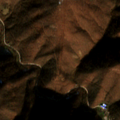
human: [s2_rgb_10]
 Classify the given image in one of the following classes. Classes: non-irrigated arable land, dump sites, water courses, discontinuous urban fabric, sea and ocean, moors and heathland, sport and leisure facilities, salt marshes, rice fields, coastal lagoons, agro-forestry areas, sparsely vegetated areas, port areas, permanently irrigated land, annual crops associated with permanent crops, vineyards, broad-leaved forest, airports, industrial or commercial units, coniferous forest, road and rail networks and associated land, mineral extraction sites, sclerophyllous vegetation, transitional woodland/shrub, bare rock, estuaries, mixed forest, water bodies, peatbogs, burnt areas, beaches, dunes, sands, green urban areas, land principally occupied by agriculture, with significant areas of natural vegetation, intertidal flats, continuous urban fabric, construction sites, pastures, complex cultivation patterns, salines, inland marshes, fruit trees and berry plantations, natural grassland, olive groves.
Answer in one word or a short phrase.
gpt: complex cultivation patterns, broad-leaved forest